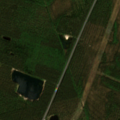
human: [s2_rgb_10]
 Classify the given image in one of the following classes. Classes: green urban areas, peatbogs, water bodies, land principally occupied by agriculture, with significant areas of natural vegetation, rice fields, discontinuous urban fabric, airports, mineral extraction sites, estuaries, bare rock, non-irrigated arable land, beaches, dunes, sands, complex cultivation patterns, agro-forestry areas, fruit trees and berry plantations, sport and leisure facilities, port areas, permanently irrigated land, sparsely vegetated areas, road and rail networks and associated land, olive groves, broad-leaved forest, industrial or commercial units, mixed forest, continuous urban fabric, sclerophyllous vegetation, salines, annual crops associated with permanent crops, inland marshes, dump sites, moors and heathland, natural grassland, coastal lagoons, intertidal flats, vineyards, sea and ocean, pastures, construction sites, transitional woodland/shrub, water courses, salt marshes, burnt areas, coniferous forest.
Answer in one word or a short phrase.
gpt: coniferous forest, mixed forest, transitional woodland/shrub